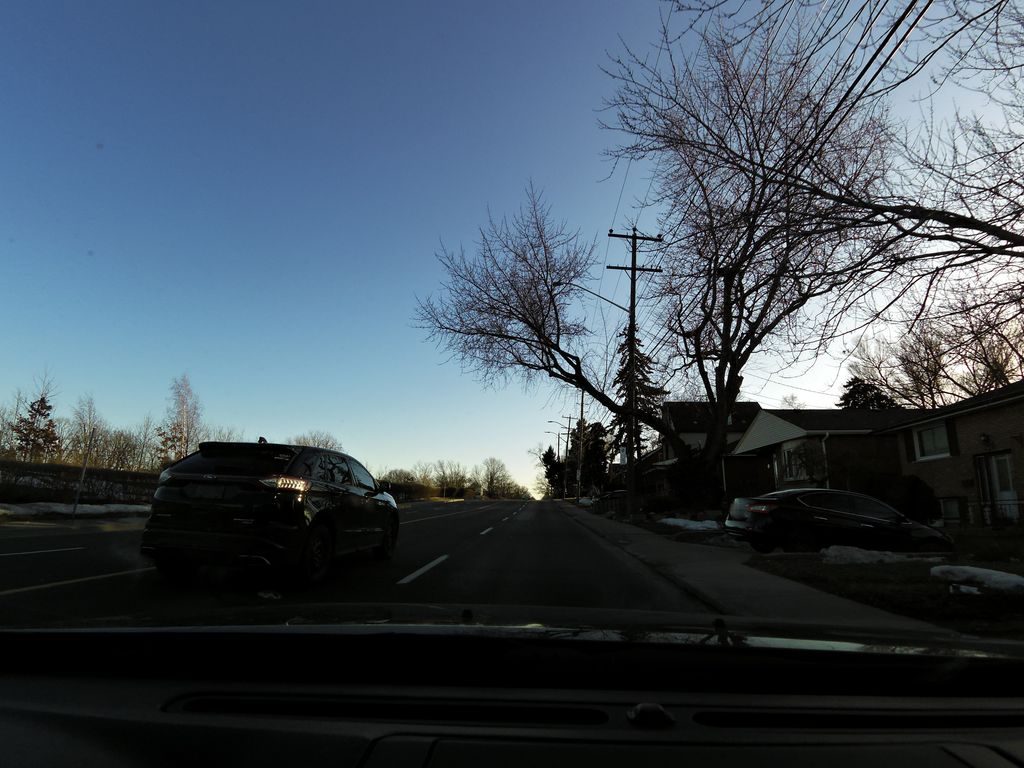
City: hamilton